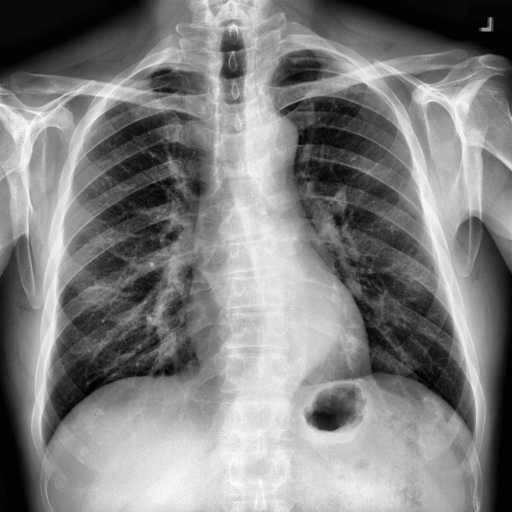
Finding: NORMAL